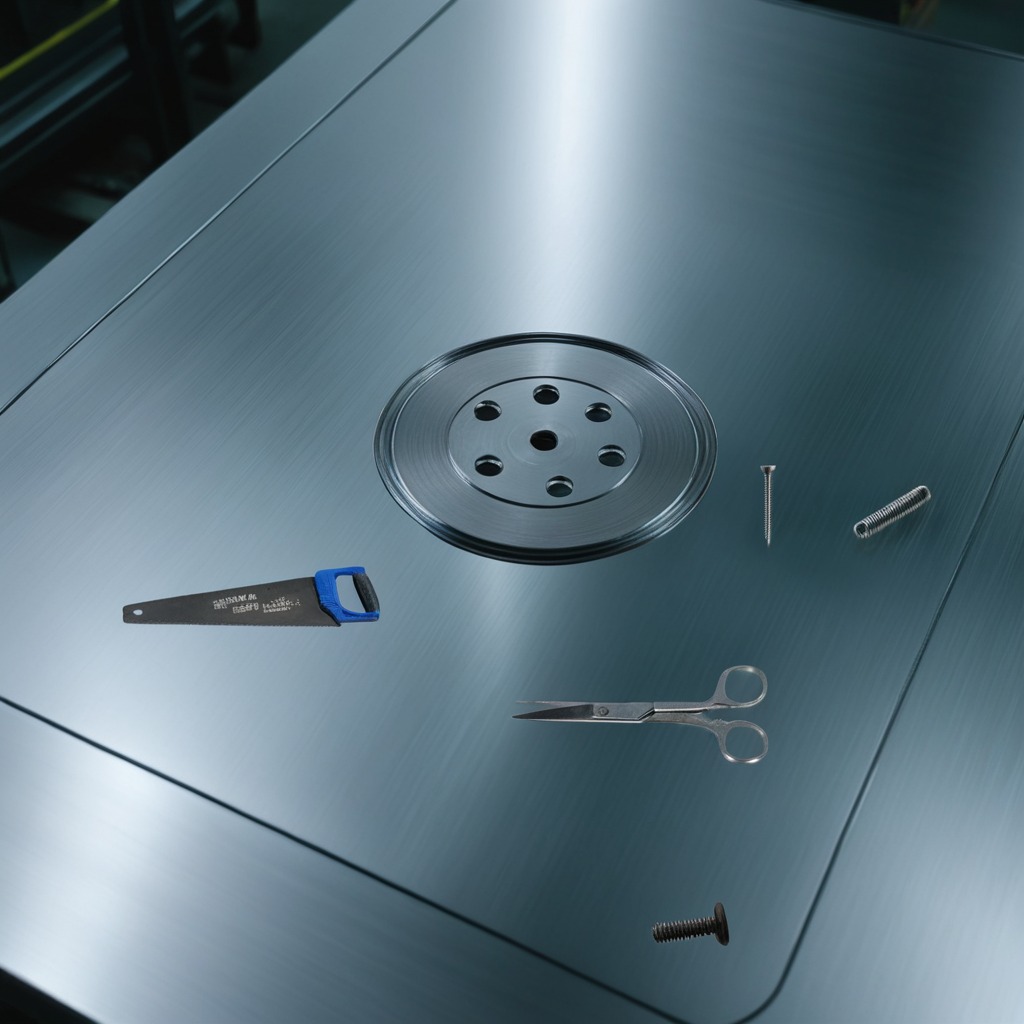
A metal machine screw, an iron nail, a coiled metal spring, a handheld metal saw, and a pair of scissors are lying on the metal table.